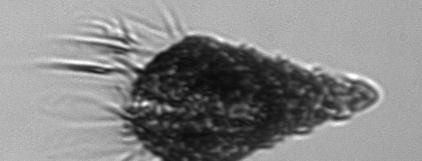
Label: Laboea_strobila